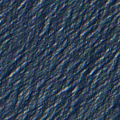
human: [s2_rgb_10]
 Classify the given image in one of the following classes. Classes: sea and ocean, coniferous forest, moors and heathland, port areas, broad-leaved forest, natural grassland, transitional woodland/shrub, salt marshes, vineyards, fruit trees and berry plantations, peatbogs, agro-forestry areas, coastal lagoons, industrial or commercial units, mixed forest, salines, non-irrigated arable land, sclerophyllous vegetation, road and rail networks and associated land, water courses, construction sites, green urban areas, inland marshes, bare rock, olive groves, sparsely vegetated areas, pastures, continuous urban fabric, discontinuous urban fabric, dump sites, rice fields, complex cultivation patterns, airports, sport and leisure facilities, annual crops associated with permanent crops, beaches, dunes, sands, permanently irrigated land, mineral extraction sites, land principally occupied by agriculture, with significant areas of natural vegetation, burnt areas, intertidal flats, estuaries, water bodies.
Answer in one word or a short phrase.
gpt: sea and ocean